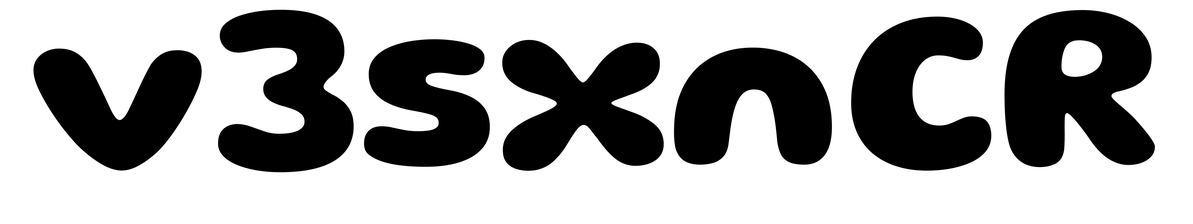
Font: Gluten_Bold